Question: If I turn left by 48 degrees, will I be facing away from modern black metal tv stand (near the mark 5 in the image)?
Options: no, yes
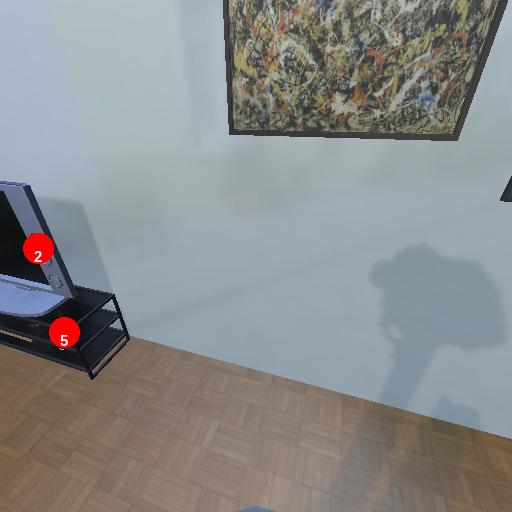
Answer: no